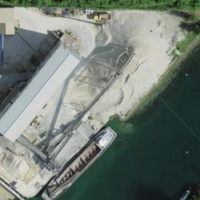
EUNIS habitat code: 54
Species observed at this site:
Humulus lupulus